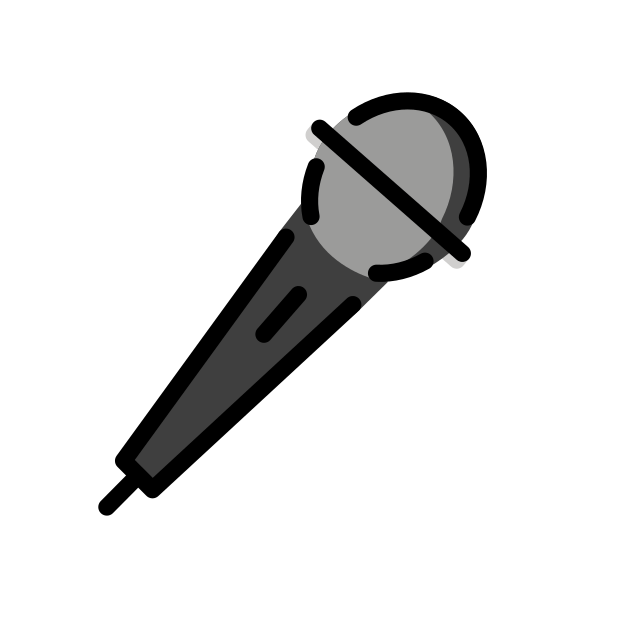
Emoji: 🎤
Name: microphone
Unicode: 0x1f3a4